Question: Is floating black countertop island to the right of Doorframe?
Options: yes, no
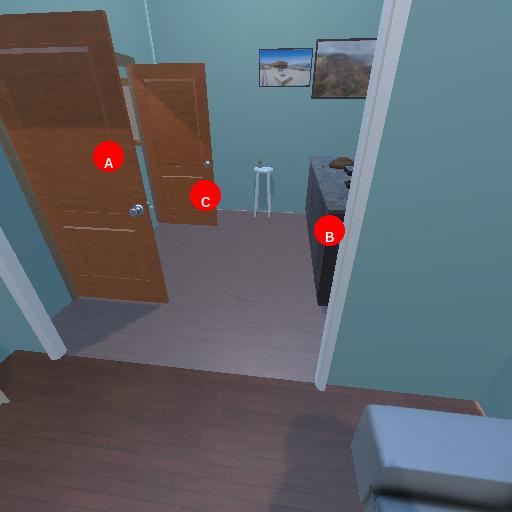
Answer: yes